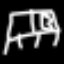
Label: bed